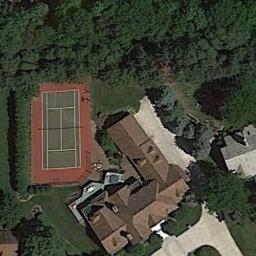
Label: tennis_court